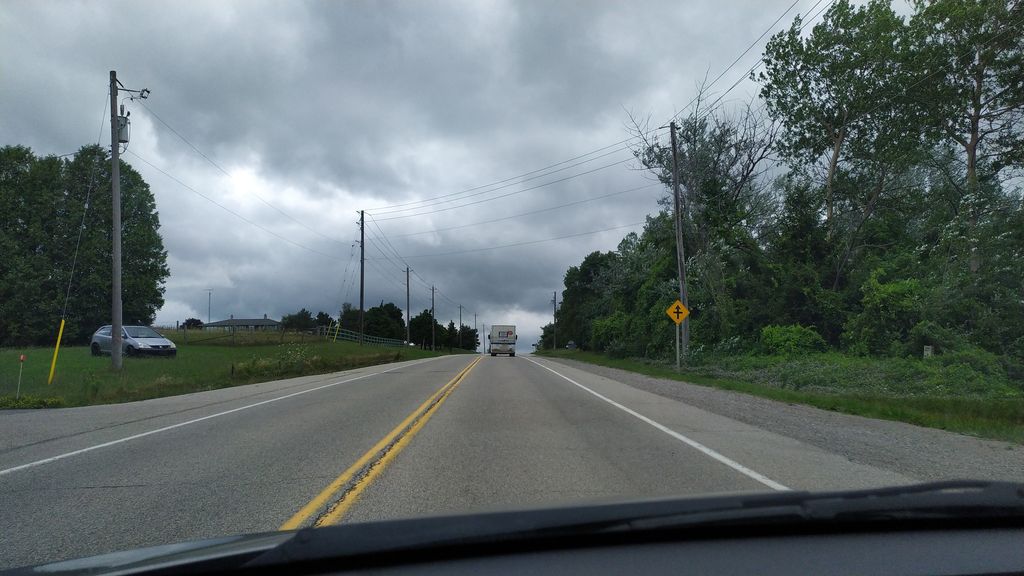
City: kitchener-waterloo